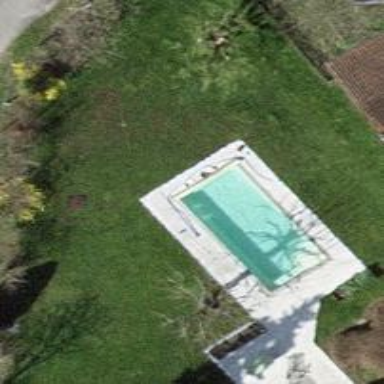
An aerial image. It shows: Swimming pool located in leisure land.